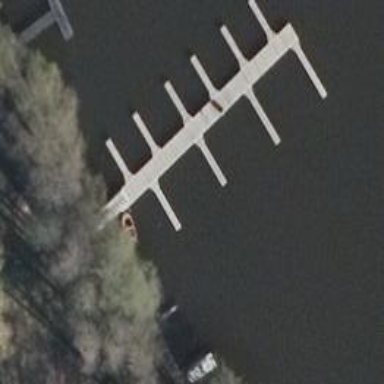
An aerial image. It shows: Man-made pier.